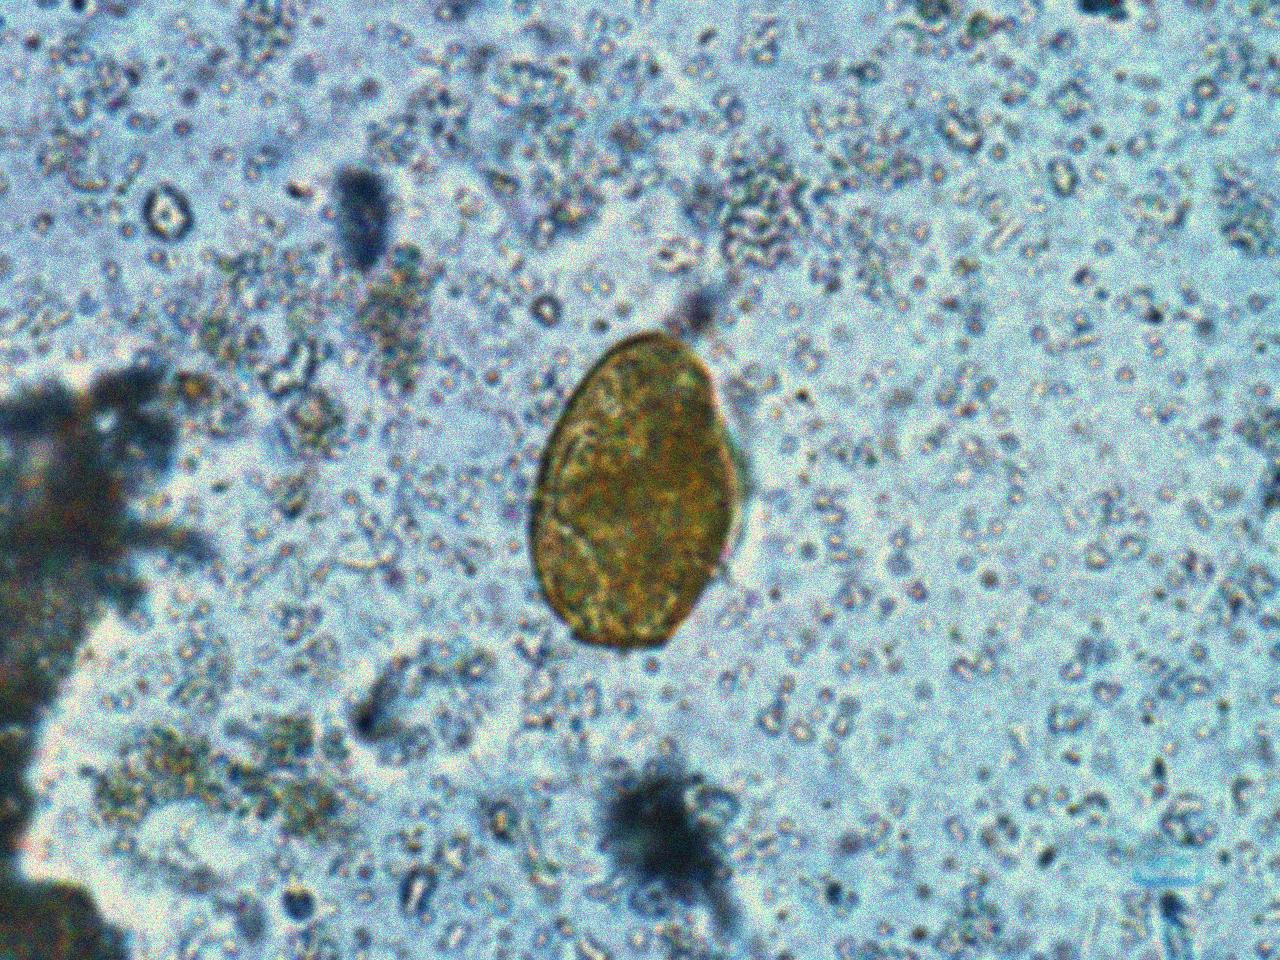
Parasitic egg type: Paragonimus spp